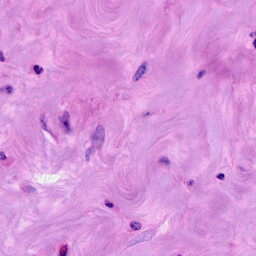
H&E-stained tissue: Breast